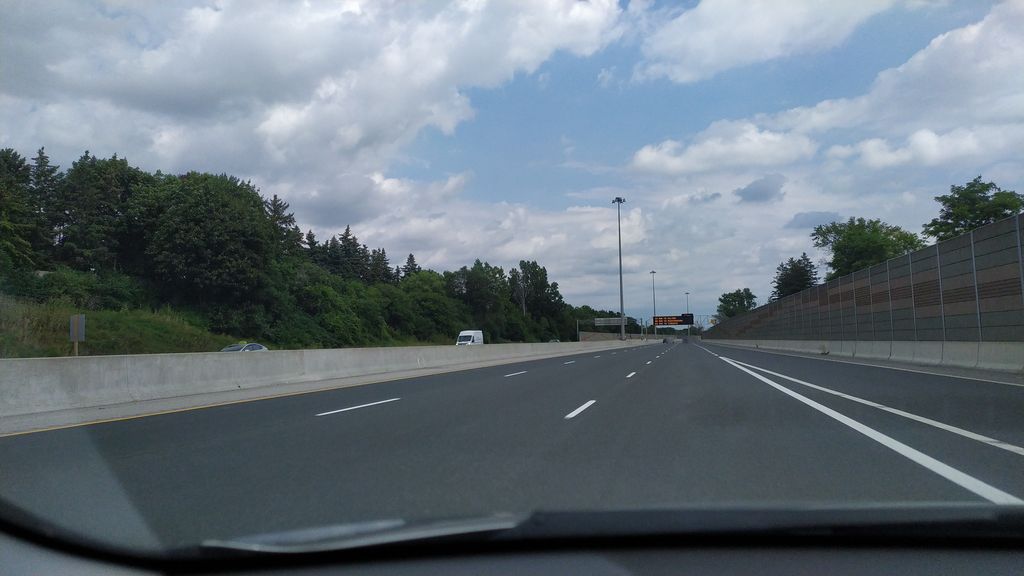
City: kitchener-waterloo